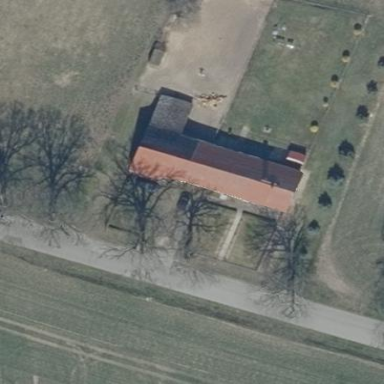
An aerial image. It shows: Detached building.